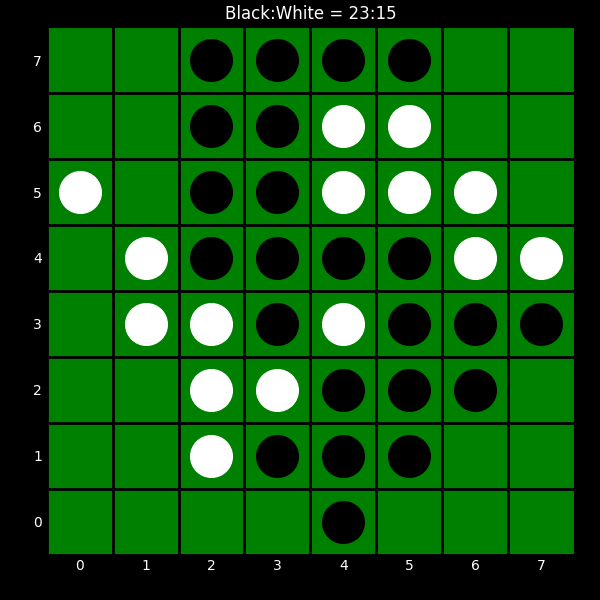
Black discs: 23
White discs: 15